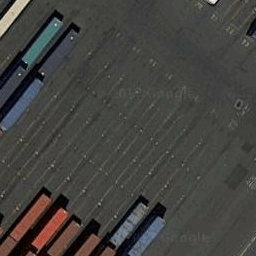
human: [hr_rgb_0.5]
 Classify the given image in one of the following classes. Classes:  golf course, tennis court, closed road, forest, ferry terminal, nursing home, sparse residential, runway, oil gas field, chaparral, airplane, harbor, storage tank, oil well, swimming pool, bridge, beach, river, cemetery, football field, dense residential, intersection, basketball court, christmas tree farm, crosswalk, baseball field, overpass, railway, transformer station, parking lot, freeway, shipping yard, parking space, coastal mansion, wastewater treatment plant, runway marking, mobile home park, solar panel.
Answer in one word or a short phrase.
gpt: shipping yard